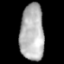
Tissue: lung
Cell type: T cells
Senescence score: 0.1743
Nuclear area (px): 1337
Mean DAPI intensity: 178.456